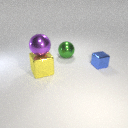
small blue metal cube to the right of large green metal sphere